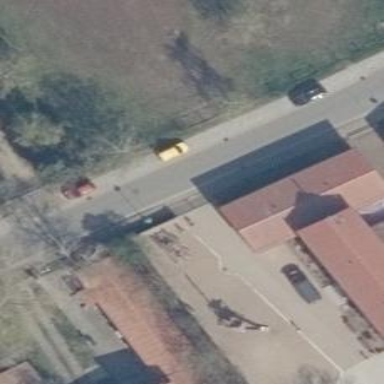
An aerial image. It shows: School building.